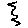
Label: zigzag